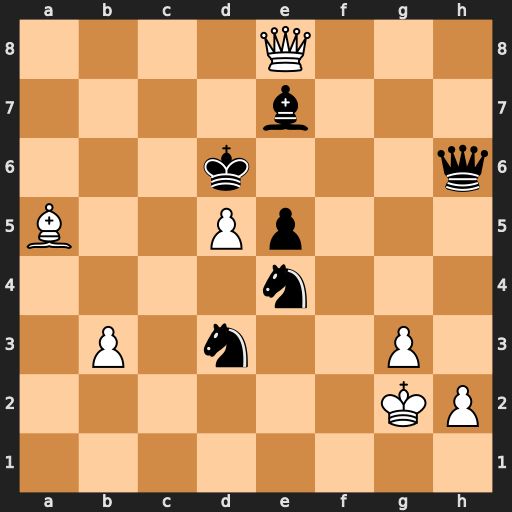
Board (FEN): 4Q3/4b3/3k3q/B2Pp3/4n3/1P1n2P1/6KP/8
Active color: w
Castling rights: -
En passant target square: -
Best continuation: Qc6#